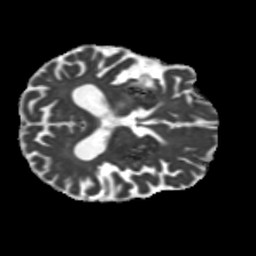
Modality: MD
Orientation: axial
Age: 42
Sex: male
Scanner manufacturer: siemens
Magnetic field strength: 3 T
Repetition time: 5.25 s
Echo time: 0.08 s